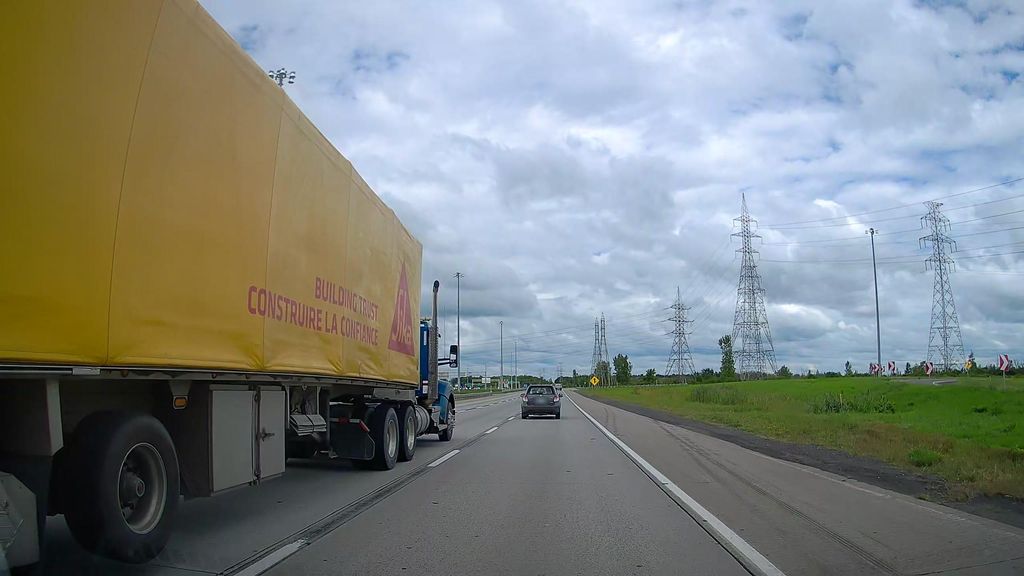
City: montreal